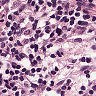
Metastatic tissue present: no